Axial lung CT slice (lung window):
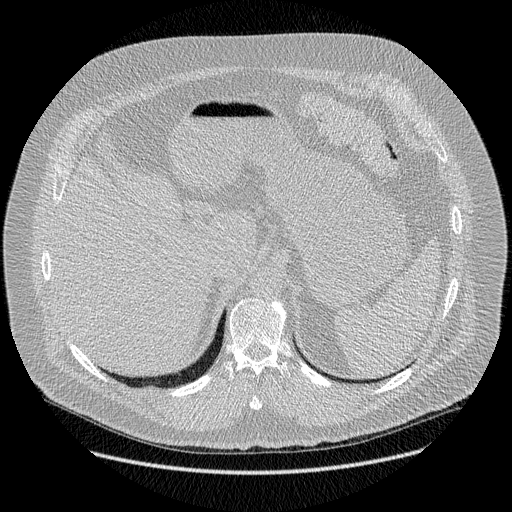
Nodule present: no